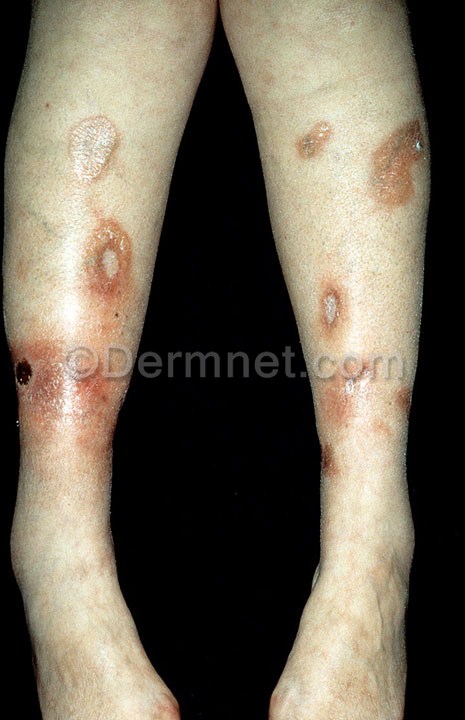
Disease: Systemic Disease